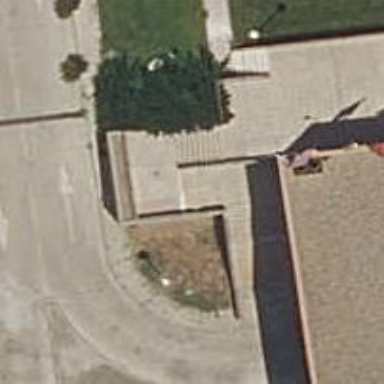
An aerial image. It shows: Paved road with steps.